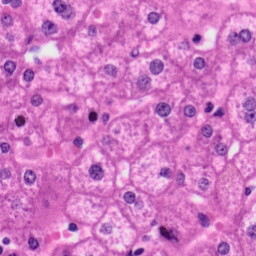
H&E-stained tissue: Liver